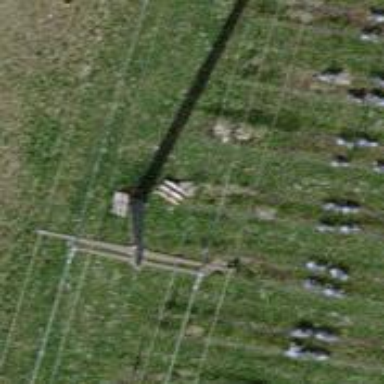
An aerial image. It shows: Concrete power pole.